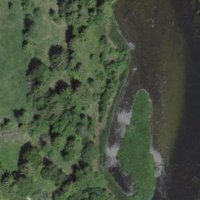
EUNIS habitat code: 16
Species observed at this site:
Filipendula ulmaria